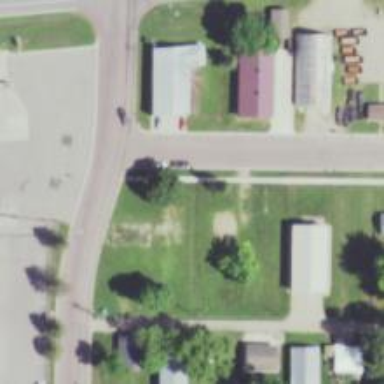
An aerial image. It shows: Residential road with asphalt surface and sidewalk on the left.